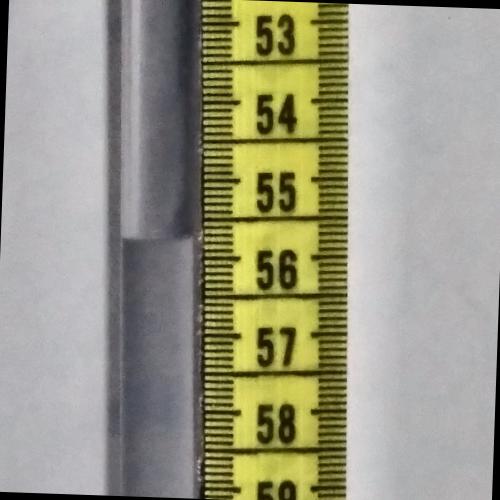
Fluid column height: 55.7 cm